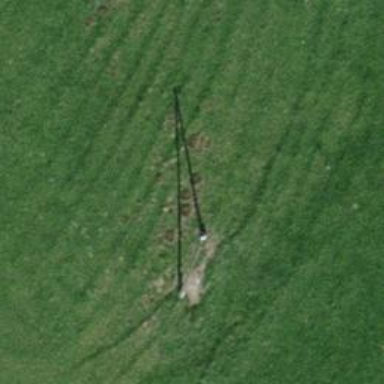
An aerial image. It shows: Minor power line.